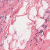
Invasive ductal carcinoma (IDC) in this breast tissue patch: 0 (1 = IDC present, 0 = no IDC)